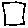
Label: square